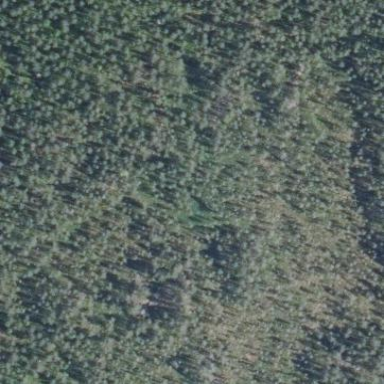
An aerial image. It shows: Woodland consisting mainly of needle-leaved trees.